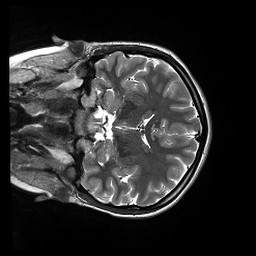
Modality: T2w
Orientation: coronal
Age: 19
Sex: female